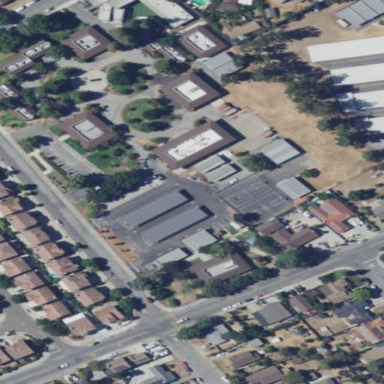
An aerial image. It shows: School.